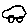
Label: car